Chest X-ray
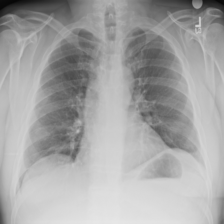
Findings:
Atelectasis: negative
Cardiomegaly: negative
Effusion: negative
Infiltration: negative
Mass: negative
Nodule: negative
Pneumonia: negative
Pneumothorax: negative
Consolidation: negative
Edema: negative
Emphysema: negative
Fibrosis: negative
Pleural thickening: negative
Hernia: negative